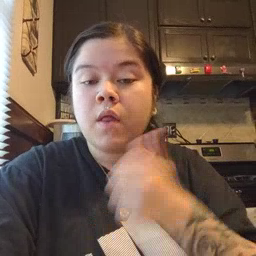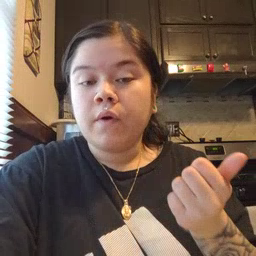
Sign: another